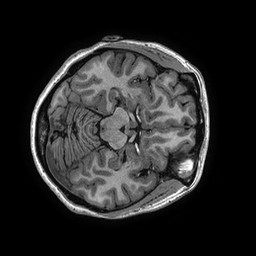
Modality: T1w
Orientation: axial
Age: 41
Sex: female
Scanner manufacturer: ge
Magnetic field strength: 3 T
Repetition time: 0.006952 s
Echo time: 0.00292 s